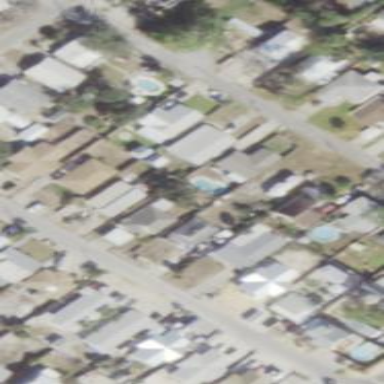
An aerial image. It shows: Residential area composed of single-family homes.